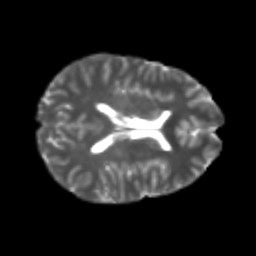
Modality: T2w
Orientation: axial
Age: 22
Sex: male
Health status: healthy
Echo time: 0.074 s